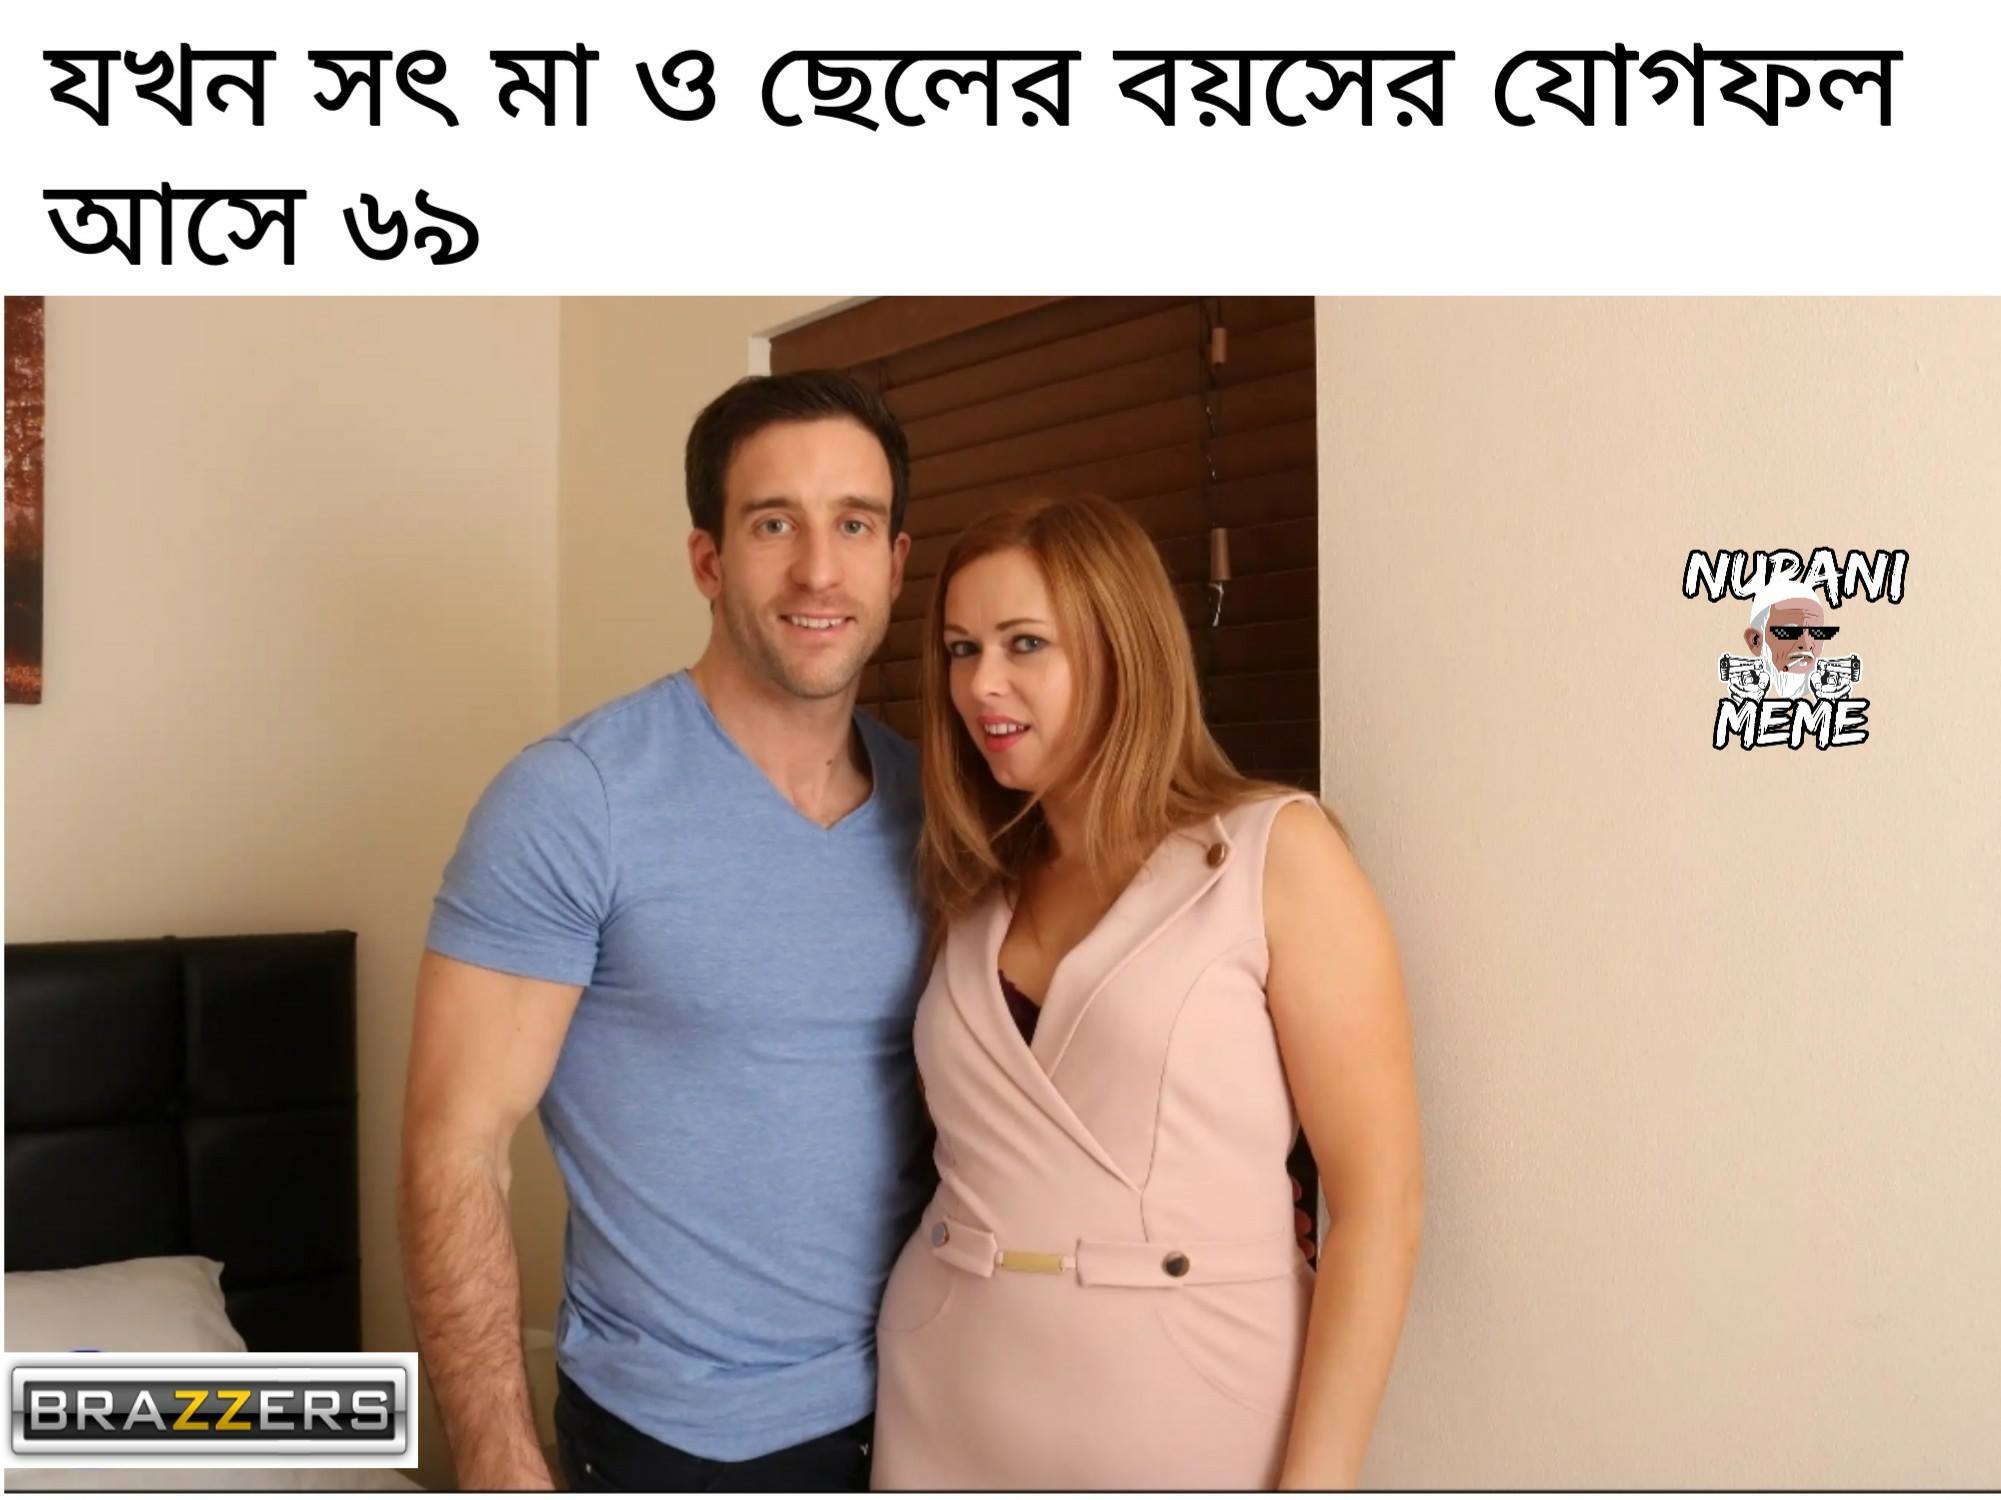
Caption: যখন সৎ মা ও ছেলের বয়সের যোগফল আসে ৬৯
Label: hate